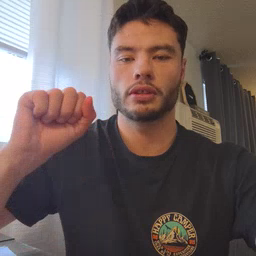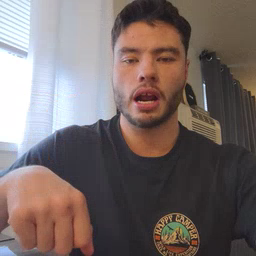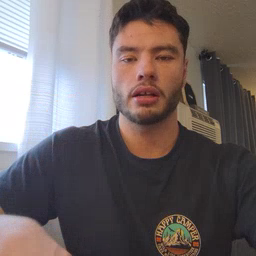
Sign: can